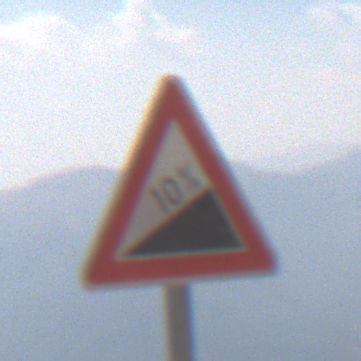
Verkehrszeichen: Steigung10
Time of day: Midday
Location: Outdoor (Nature)
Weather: Clear
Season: NotSpecified
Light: Natural